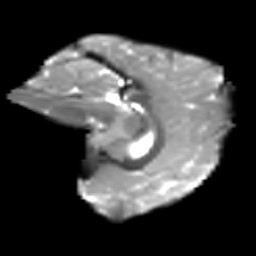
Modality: T2w
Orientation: sagittal
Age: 11
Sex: female
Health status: ill
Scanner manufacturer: ge
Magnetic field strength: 3 T
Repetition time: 6.752 s
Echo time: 0.079 s